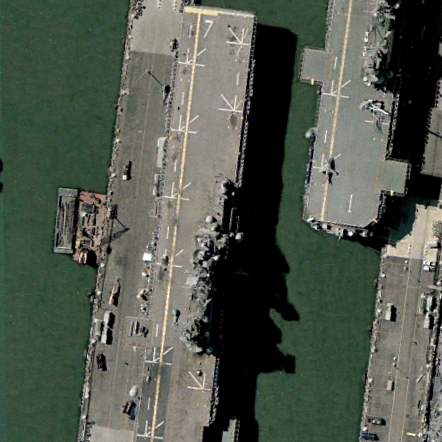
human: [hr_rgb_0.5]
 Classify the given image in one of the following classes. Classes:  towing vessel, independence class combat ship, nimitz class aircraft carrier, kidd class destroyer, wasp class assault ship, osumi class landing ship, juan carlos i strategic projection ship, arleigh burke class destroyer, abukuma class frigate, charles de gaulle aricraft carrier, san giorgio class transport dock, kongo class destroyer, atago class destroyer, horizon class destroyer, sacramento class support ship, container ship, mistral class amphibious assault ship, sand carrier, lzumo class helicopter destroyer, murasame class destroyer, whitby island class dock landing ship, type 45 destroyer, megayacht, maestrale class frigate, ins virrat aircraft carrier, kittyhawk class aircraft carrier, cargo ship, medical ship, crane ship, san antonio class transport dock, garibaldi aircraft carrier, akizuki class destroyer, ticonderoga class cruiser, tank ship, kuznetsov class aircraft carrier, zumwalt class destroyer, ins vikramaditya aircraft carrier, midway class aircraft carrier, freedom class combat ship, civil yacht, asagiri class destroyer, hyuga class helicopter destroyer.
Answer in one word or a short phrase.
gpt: Wasp class assault ship